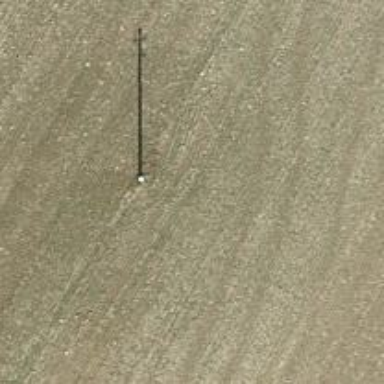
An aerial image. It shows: Power pole.